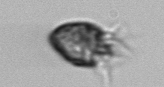
Label: Ciliophora